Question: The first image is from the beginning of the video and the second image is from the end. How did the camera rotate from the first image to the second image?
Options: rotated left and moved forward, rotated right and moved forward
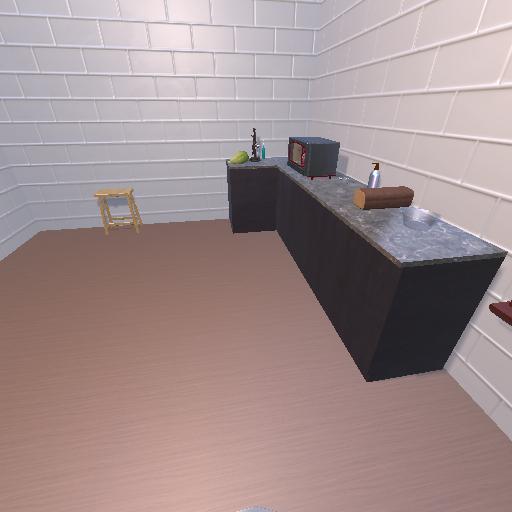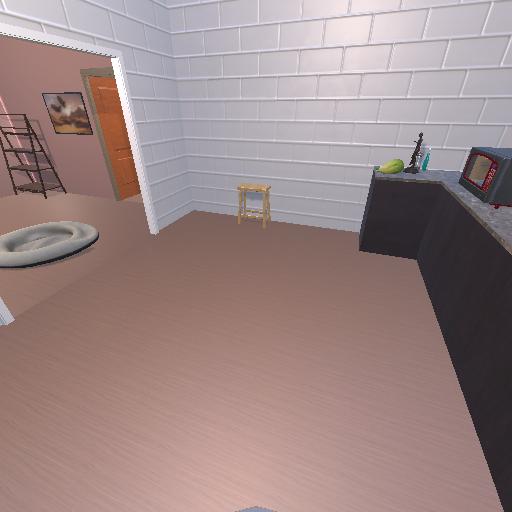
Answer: rotated left and moved forward